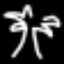
Label: palm tree